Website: walmart
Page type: customer-info-address
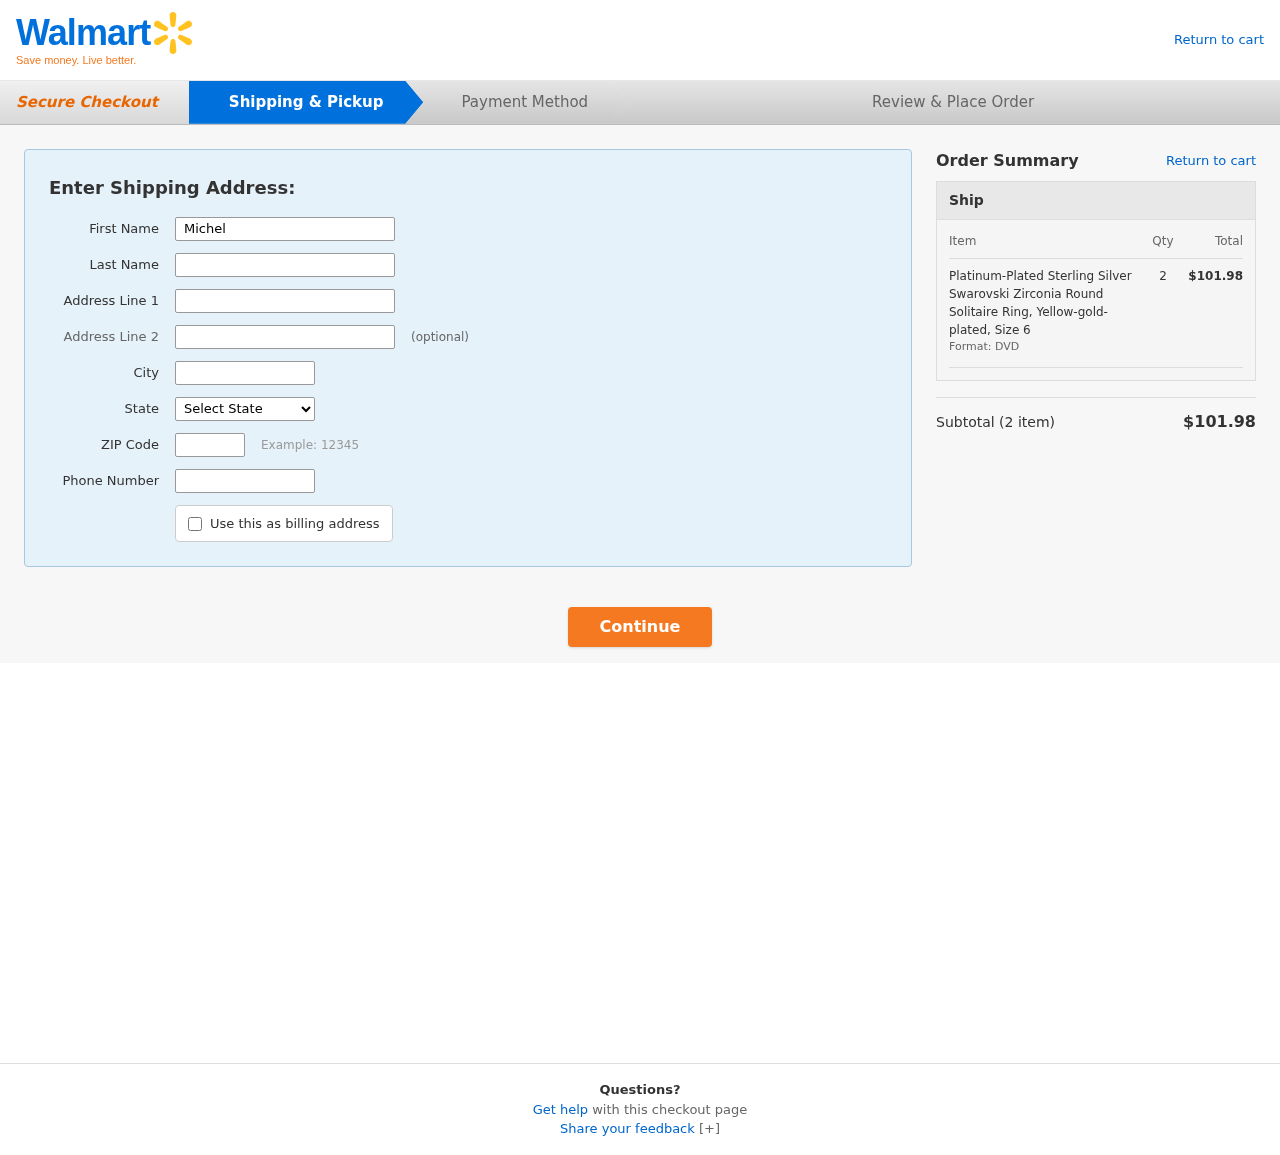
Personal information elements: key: PII_CITY
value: Kennedyburgh
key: PII_FIRSTNAME
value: Michelle
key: PII_LASTNAME
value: Griffin
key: PII_PHONE
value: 5668212737
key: PII_POSTCODE
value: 59097
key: PII_STATE
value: Illinois
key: PII_STREET
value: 022 Chen Tunnel
Product elements: key: PRODUCT1_NAME
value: Platinum-Plated Sterling Silver Swarovski Zirconia Round Solitaire Ring, Yellow-gold-plated, Size 6
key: PRODUCT1_QUANTITY
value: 2
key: PRODUCT1_LINE_TOTAL
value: $101.98
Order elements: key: ORDER_NUM_ITEMS
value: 2
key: ORDER_SUBTOTAL
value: $101.98